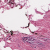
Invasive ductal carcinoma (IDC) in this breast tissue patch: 0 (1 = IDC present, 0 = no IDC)